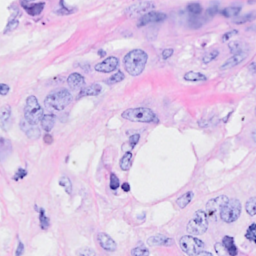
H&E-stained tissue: Breast